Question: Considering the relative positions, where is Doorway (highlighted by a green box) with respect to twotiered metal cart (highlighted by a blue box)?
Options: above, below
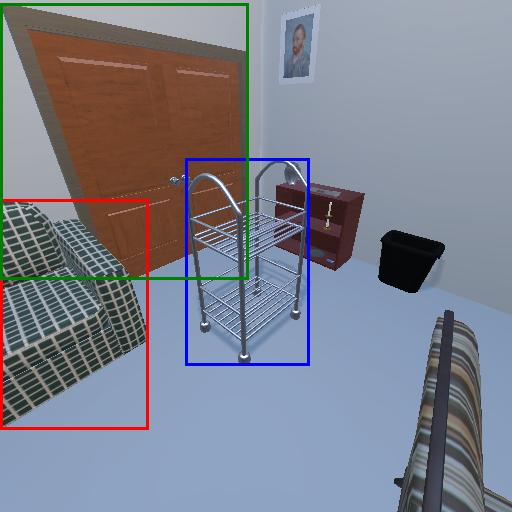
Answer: above